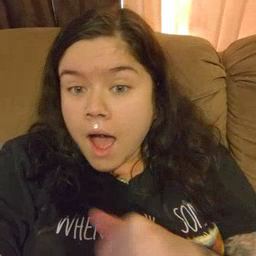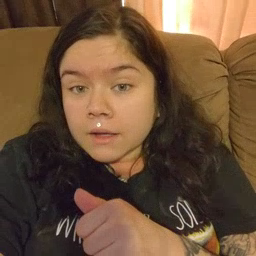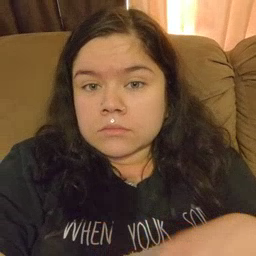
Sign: hide